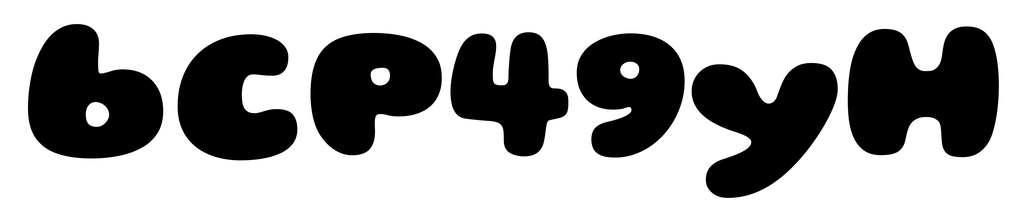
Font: Gluten_Black